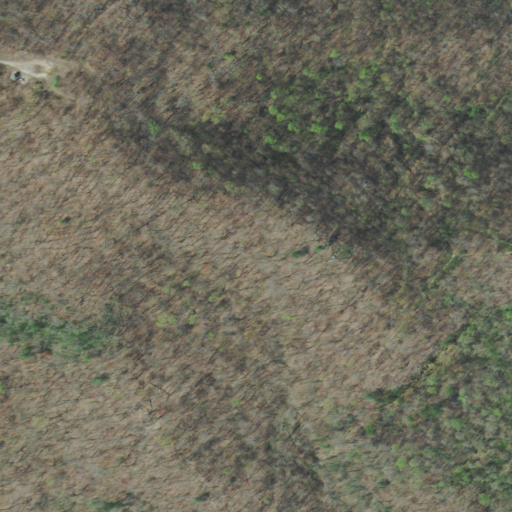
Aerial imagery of ridge(s) in Tennessee named Rough Ridge containing deciduous forest and low intensity development